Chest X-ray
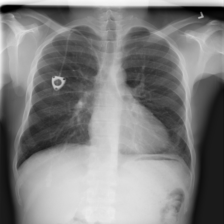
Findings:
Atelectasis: negative
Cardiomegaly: negative
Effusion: negative
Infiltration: negative
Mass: negative
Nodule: negative
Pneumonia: negative
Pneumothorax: negative
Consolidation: negative
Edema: negative
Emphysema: negative
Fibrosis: negative
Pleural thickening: negative
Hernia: negative